Question: I can't make a Visual Studio 2010 XNA Windows Game project. When I do, I receive the following error message:

Now, I already tried running "devenv.exe /InstallVSTemplates" with no luck. This command executes just fine, but all it does is to create duplicates of the already existing "XNA Windows Game" project templates.
Upon opening these duplicates, I get an object null reference exception from Visual Studio.
What's going on? All of this worked just 1 month ago. Since then, I've been doing some development with Windows Phone Mango SDK 7.1 RC. Could this be it? I'd be very unhappy to uninstall this in order to get it to work.
Please help me.
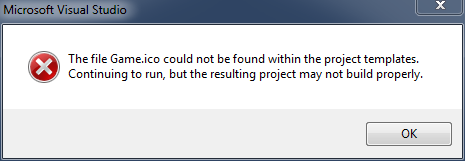
Answer: I have zipped up the XNA C# Project templates from my Visual Studio folder.
Unzip these into:
or the equivalent location on your machine.
The file can be found here: <URL>
Let me know if this solves your issue.